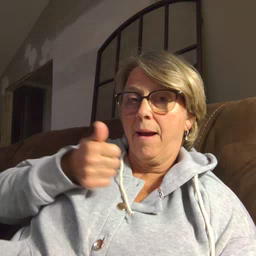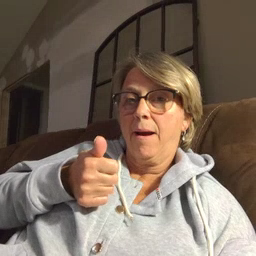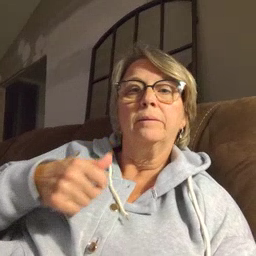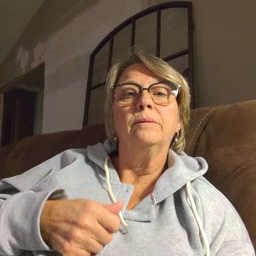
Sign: beside